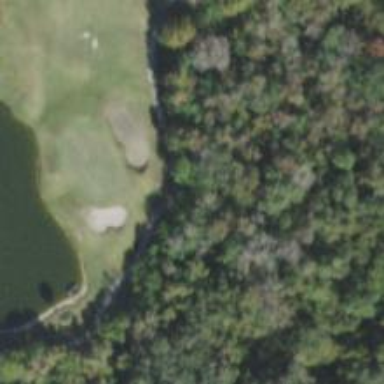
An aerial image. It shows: Path for both roads and golfers.